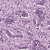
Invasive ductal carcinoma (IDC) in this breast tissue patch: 1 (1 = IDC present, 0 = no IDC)